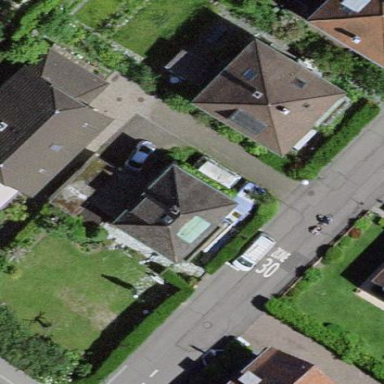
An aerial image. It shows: Part of building.